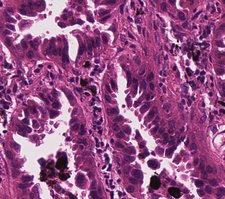
Tumor epithelial tissue: yes
Tumor-associated stroma tissue: yes
Normal tissue: no